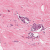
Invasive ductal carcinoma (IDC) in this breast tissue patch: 1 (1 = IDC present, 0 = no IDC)